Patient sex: M
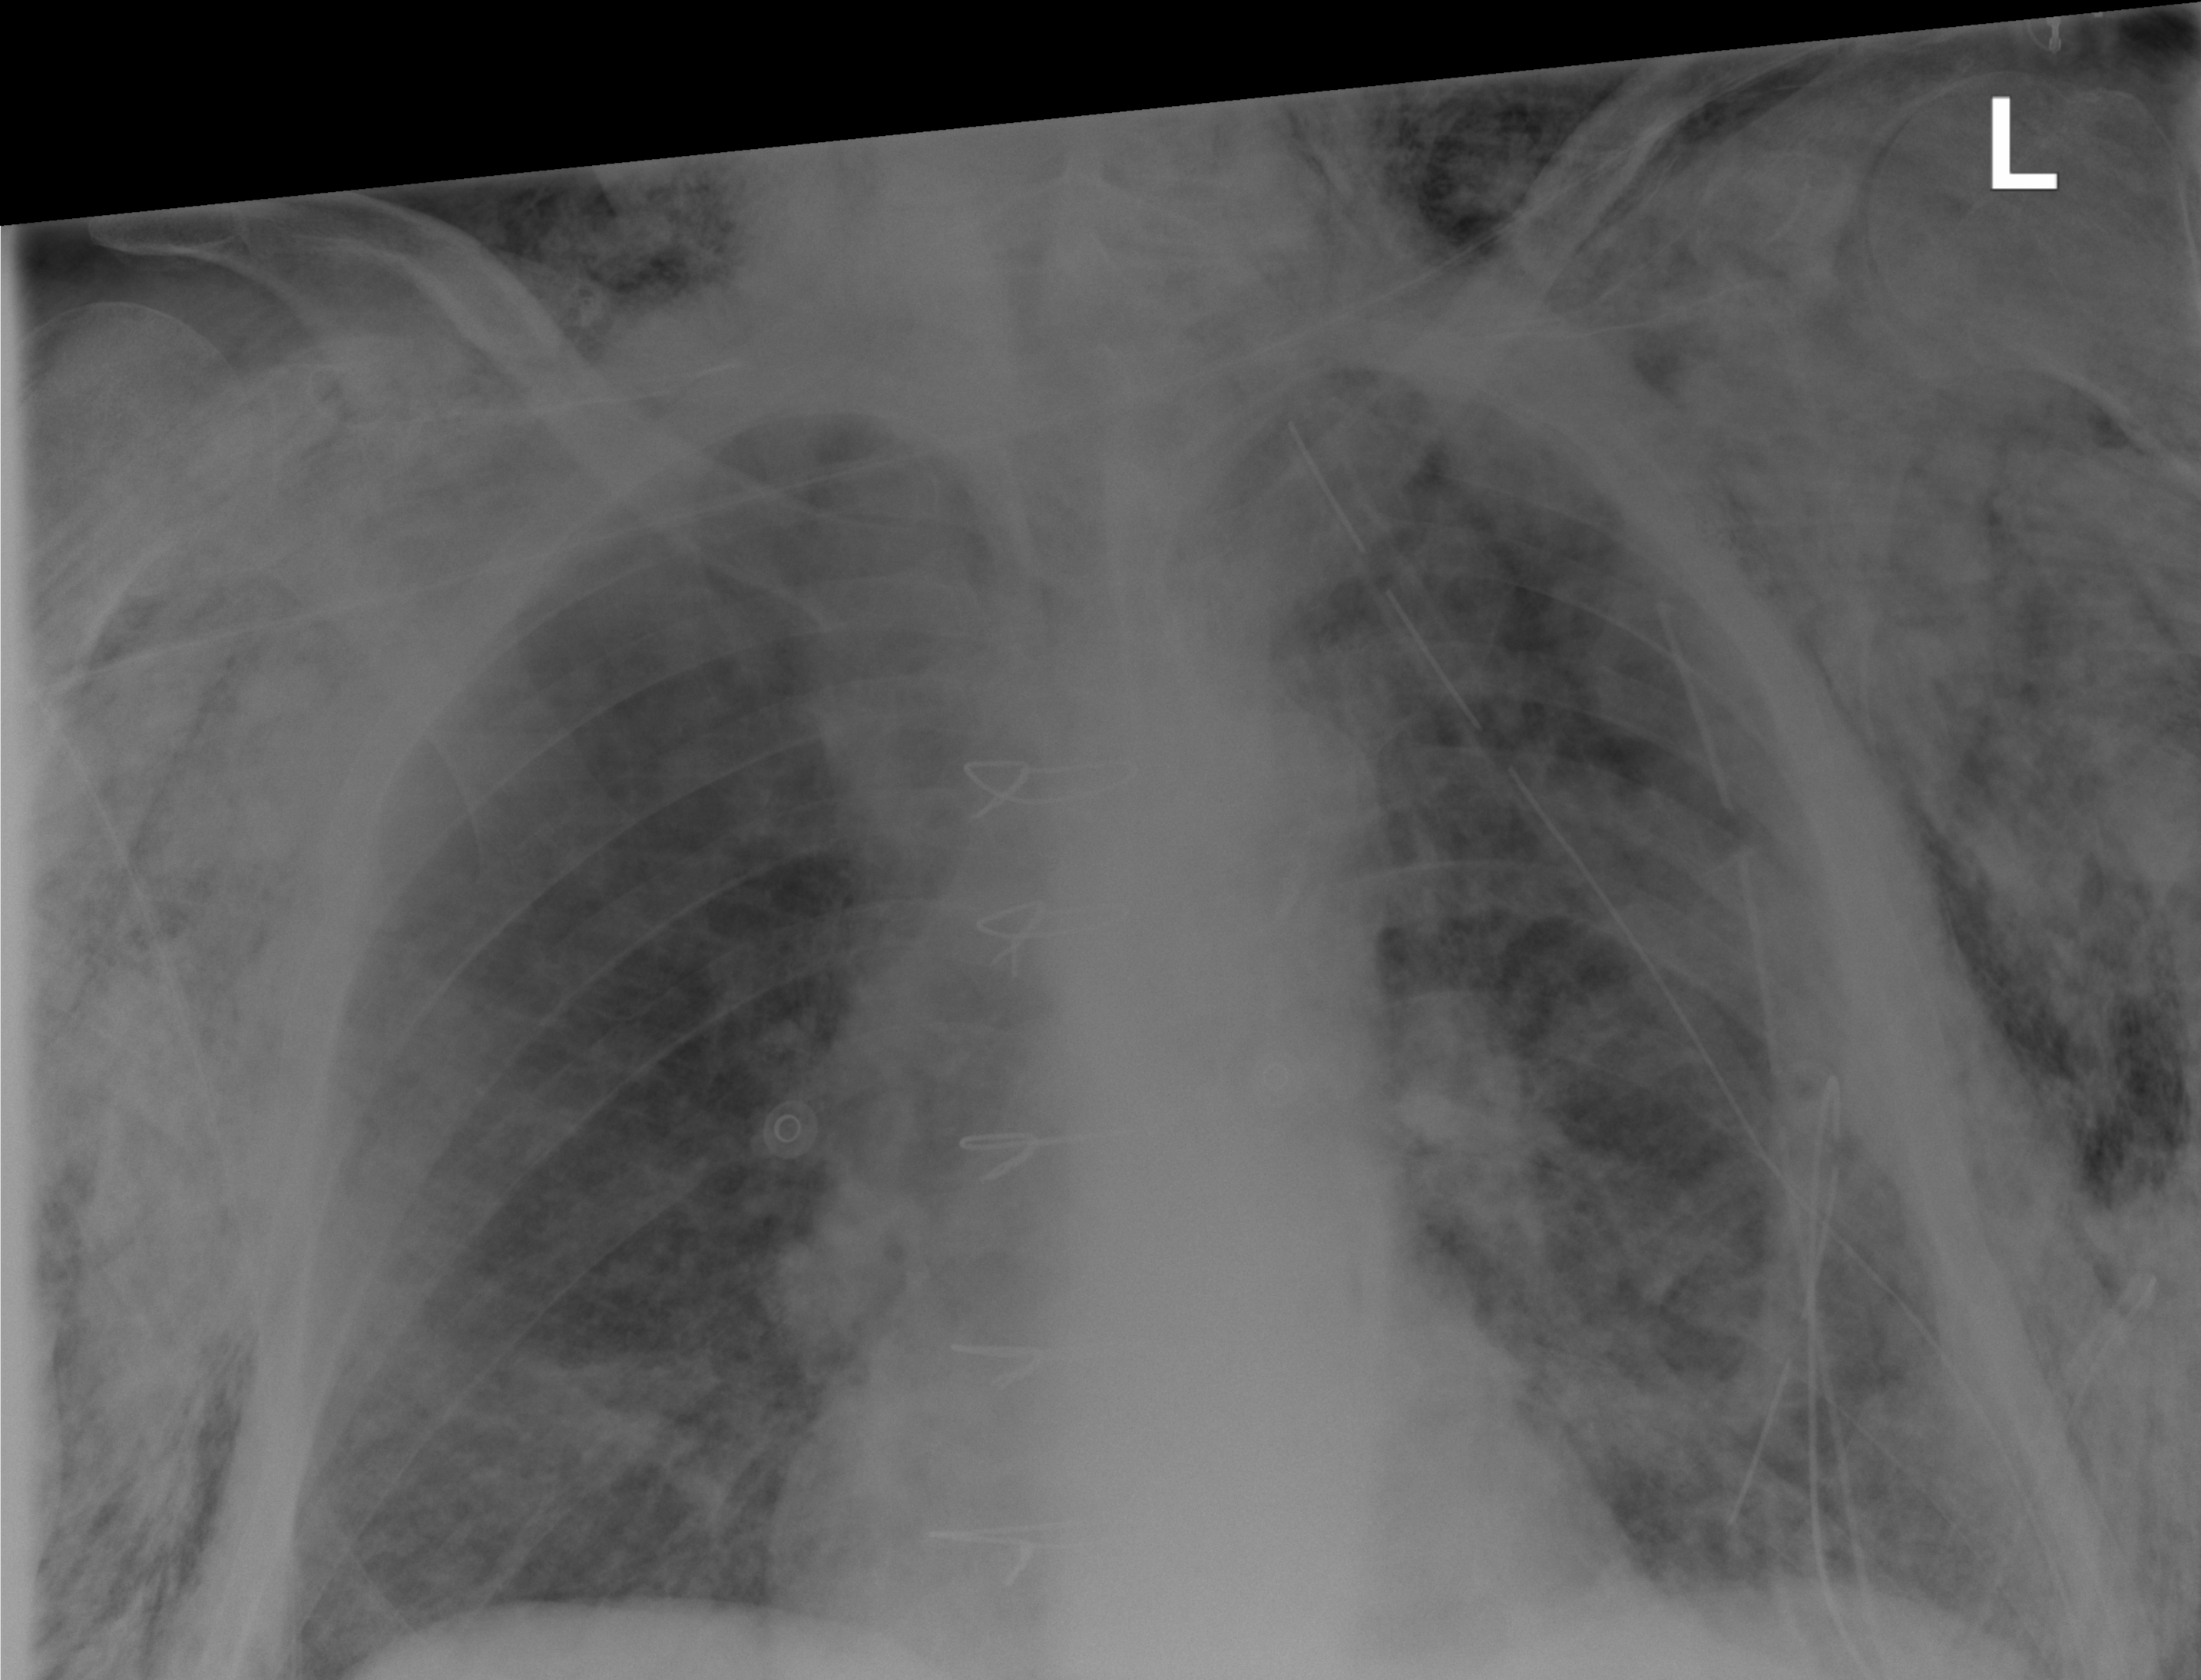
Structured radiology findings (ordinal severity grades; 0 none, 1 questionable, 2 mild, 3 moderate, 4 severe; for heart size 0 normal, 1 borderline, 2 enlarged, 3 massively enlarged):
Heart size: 0
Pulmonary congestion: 0
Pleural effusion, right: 0
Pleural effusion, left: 0
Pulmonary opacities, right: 0
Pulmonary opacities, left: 0
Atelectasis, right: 2
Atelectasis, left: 3